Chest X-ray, AP view. Patient: 9 years old, sex F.
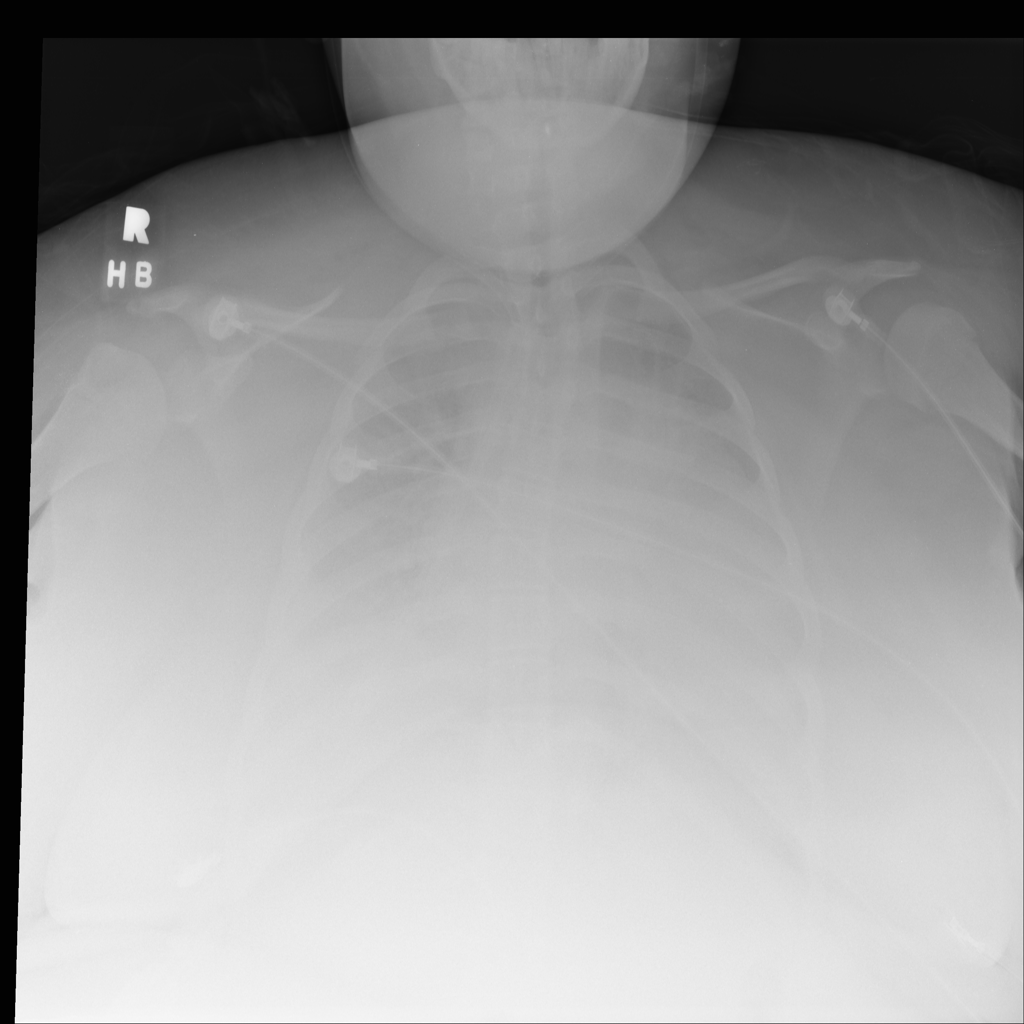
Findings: Effusion